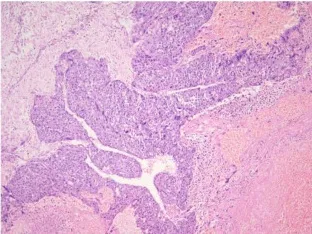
Retroperitoneal tumor pathology 40x light microscope image. (A, B) respectively shows 40x light microscope images of retroperitoneal tumor pathology at different locations.
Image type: pathology (h&e)